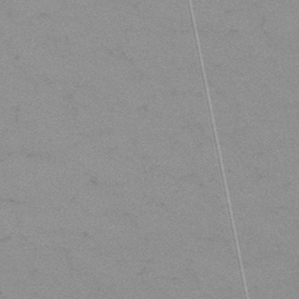
Label: frost